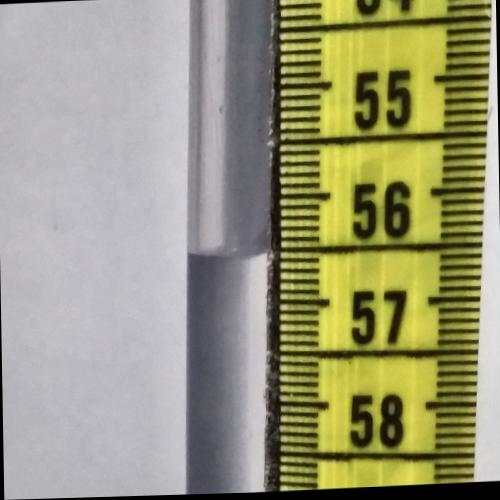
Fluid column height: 56.5 cm